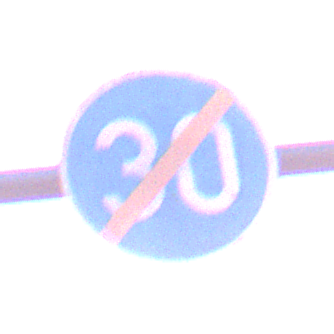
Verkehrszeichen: EndeMindestgeschwindigkeit
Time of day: Dawn
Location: Outdoor (Nature)
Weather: PartlyCloudy
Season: NotSpecified
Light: Natural